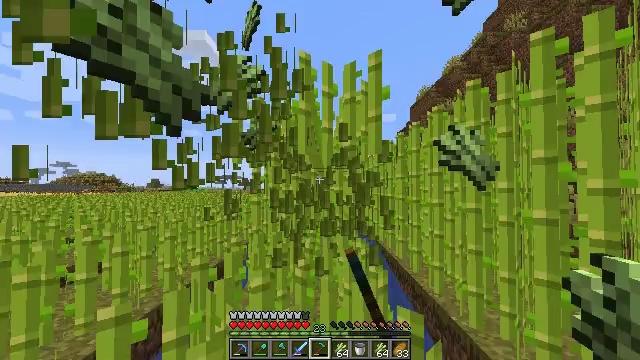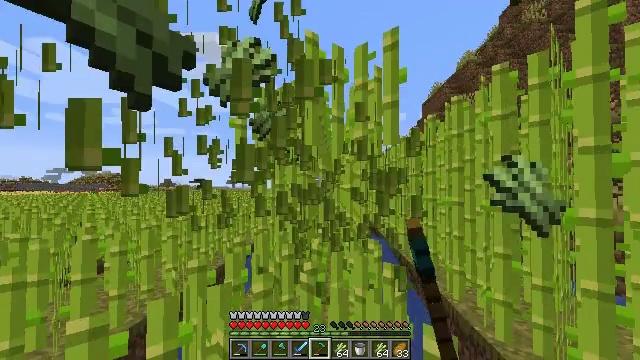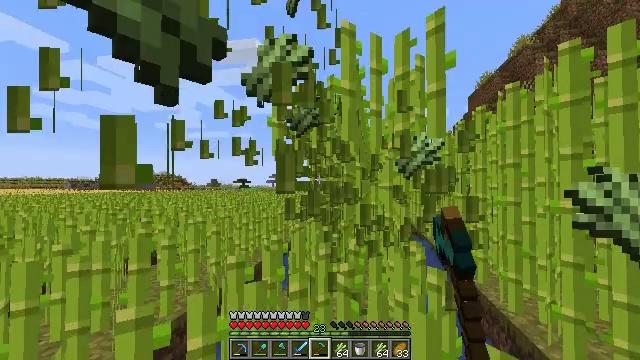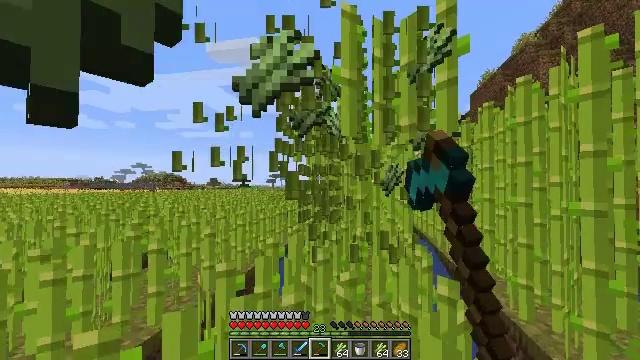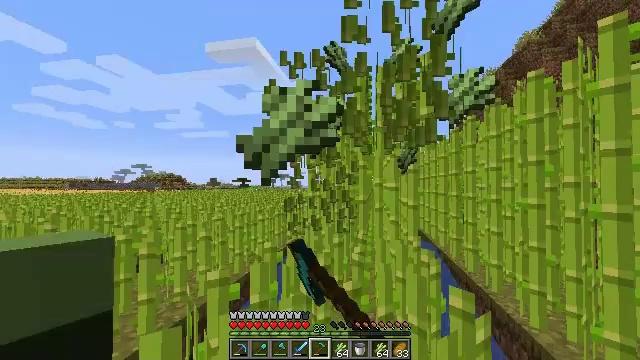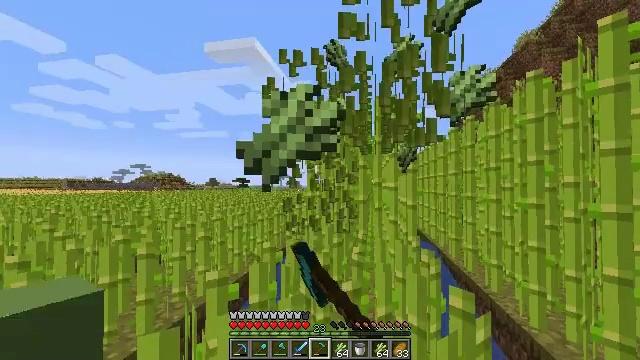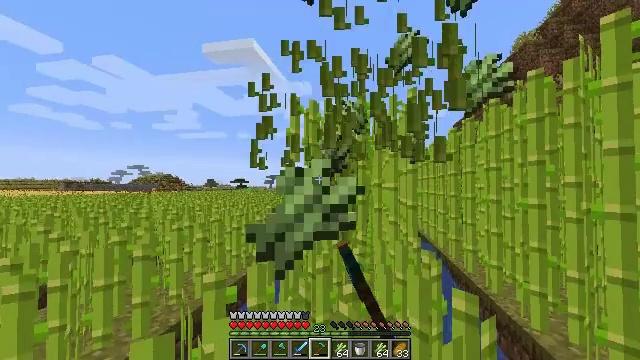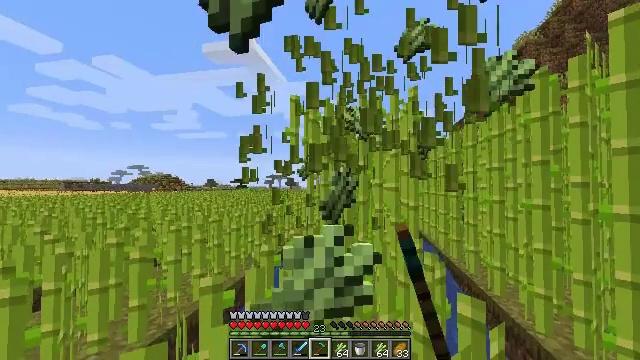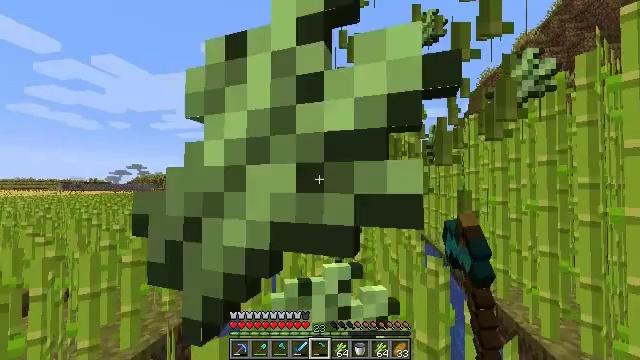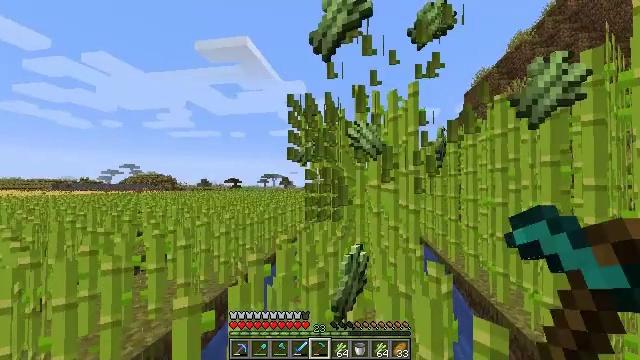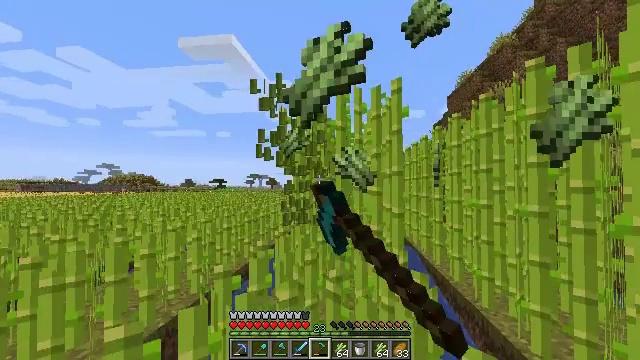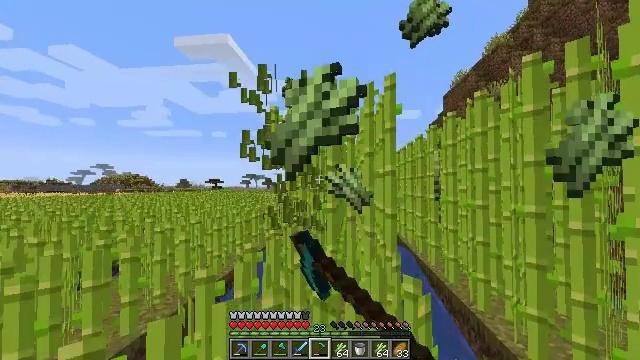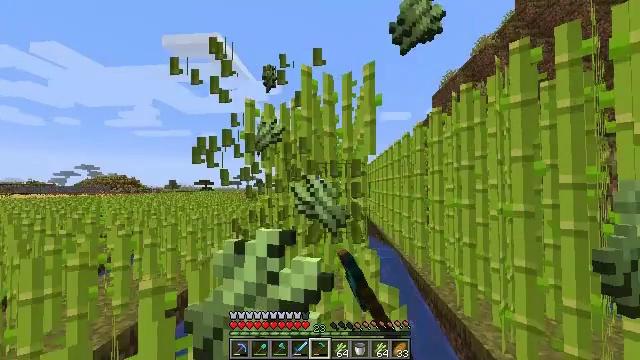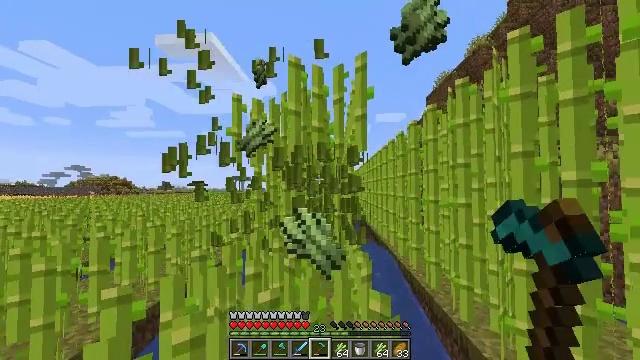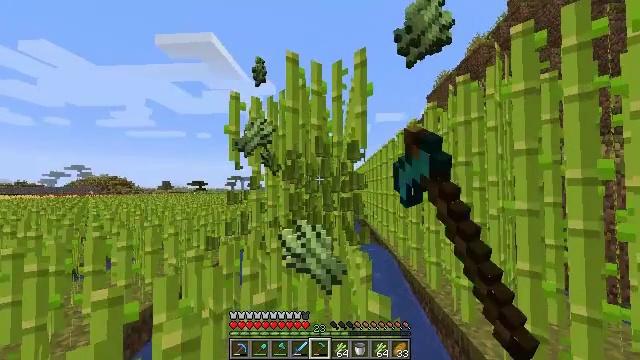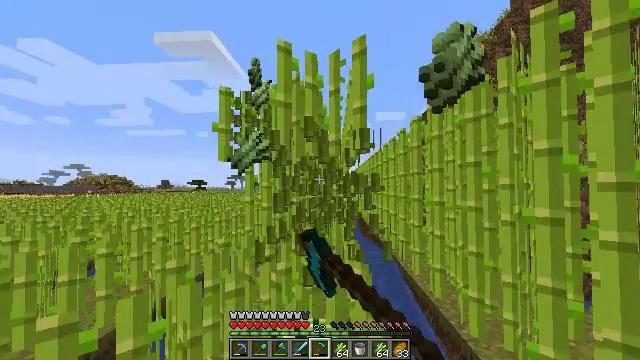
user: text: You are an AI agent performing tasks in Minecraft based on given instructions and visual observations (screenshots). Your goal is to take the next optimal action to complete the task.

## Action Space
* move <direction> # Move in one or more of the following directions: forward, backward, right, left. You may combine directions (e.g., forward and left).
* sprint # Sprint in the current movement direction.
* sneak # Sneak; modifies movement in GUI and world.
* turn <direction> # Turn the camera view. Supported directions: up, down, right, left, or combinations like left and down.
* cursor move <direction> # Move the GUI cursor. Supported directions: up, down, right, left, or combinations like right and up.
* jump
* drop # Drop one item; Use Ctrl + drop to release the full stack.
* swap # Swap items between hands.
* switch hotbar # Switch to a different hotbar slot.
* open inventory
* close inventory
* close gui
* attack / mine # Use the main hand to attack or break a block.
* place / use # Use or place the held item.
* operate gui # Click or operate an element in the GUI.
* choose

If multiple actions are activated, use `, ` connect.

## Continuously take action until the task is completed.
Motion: motion action
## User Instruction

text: Break the sugar cane.
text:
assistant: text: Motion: move forward, attack / mine
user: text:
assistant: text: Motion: move forward, turn left, attack / mine
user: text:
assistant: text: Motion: attack / mine
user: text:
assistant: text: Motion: attack / mine
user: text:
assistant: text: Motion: attack / mine
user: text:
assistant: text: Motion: attack / mine
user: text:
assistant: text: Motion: move forward, attack / mine
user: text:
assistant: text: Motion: move forward, attack / mine
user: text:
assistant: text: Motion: move forward and move right, turn right, attack / mine
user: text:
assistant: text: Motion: move forward and move right, turn right, attack / mine
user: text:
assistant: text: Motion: move forward and move right, attack / mine
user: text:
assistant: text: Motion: move forward and move right, turn right, attack / mine
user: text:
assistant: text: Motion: move forward, turn right, attack / mine
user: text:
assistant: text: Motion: move forward, attack / mine
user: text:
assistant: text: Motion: move forward, attack / mine
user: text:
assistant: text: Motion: move forward, attack / mine
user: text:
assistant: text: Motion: move forward, attack / mine
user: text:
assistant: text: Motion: move forward, attack / mine
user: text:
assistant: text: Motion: move forward, attack / mine
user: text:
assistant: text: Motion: move forward, turn left, attack / mine
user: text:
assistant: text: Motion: move forward, turn left, attack / mine
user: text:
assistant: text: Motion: move forward, turn left, attack / mine
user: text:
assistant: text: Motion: move forward, attack / mine
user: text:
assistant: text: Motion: move forward, attack / mine
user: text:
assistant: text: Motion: move forward, attack / mine
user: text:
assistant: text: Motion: move forward, attack / mine
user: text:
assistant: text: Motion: move forward, attack / mine
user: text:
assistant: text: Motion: move forward, turn right, attack / mine
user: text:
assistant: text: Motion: move forward and move right, turn right, attack / mine
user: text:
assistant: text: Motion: move forward and move right, turn right, attack / mine